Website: crate-barrel
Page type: billing-address
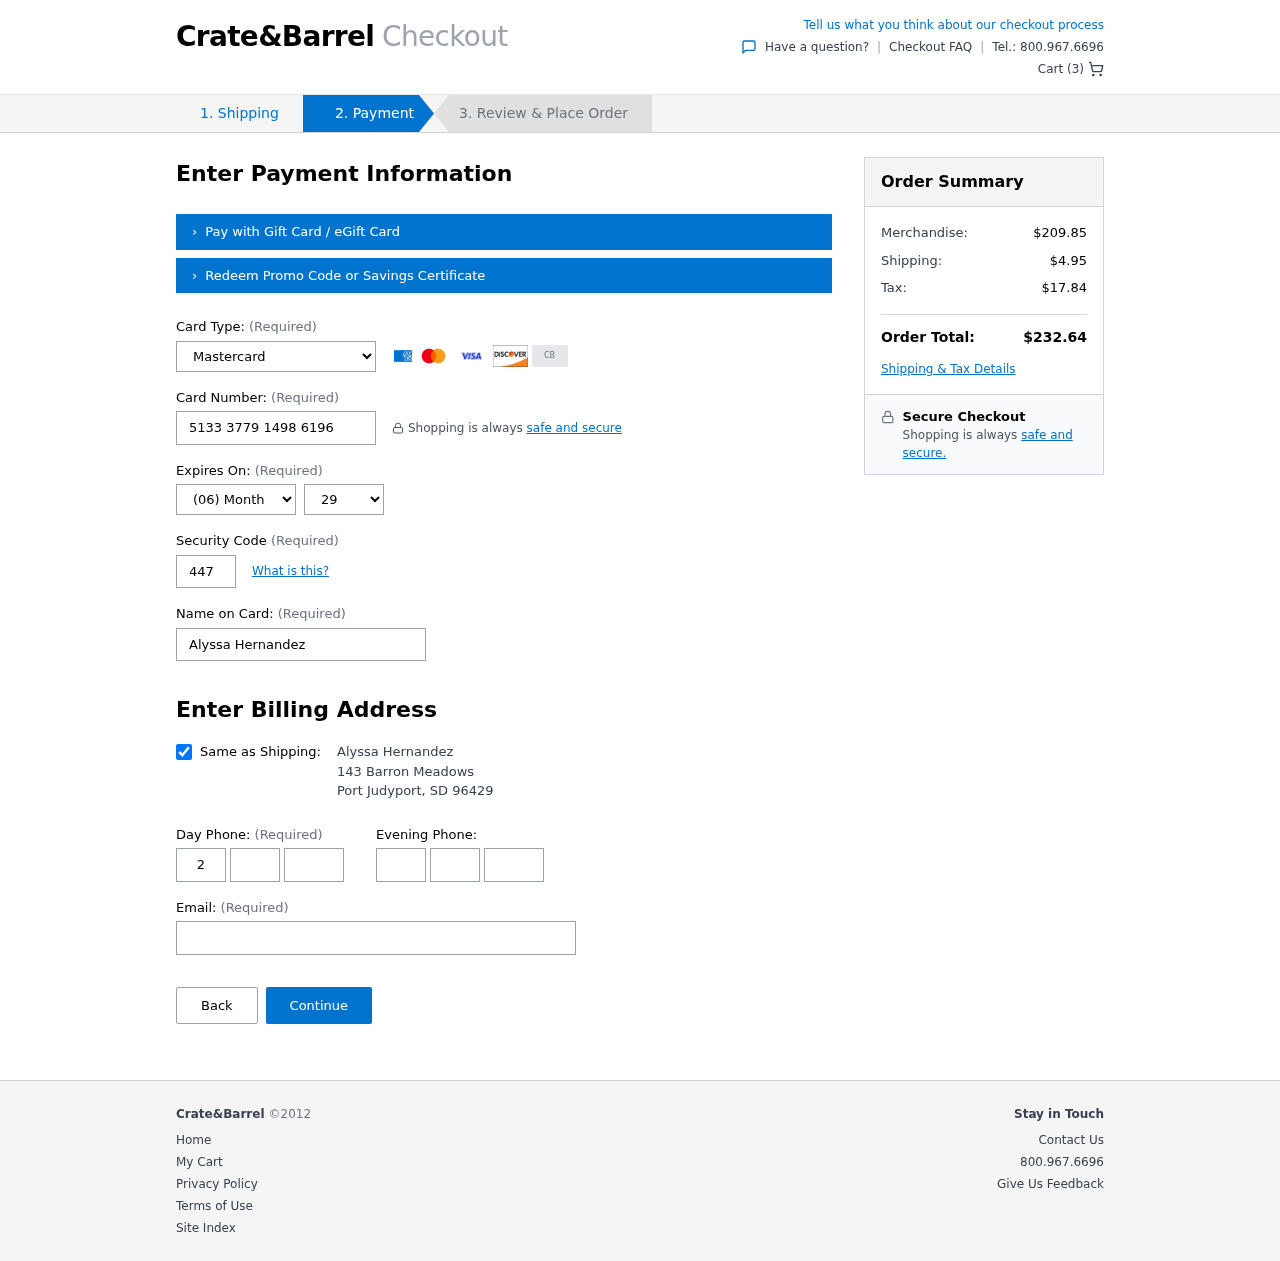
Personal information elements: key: PII_CARD_CVV
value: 447
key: PII_CARD_EXPIRY_MONTH
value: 06
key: PII_CARD_EXPIRY_YEAR
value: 29
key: PII_CARD_NUMBER
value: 5133 3779 1498 6196
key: PII_CARD_TYPE
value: Mastercard
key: PII_CITY
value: Port Judyport
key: PII_EMAIL
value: ahernandez@hotmail.com
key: PII_FULLNAME
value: Alyssa Hernandez
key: PII_PHONE_ALT_AREA
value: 815
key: PII_PHONE_ALT_PREFIX
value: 790
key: PII_PHONE_ALT_SUFFIX
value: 1369
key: PII_PHONE_AREA
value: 218
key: PII_PHONE_PREFIX
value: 420
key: PII_PHONE_SUFFIX
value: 8580
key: PII_POSTCODE
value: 96429
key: PII_STATE_ABBR
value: SD
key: PII_STREET
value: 143 Barron Meadows
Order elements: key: ORDER_NUM_ITEMS
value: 3
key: ORDER_SUBTOTAL
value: $209.85
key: ORDER_SHIPPING_COST
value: $4.95
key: ORDER_TAX
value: $17.84
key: ORDER_TOTAL
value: $232.64